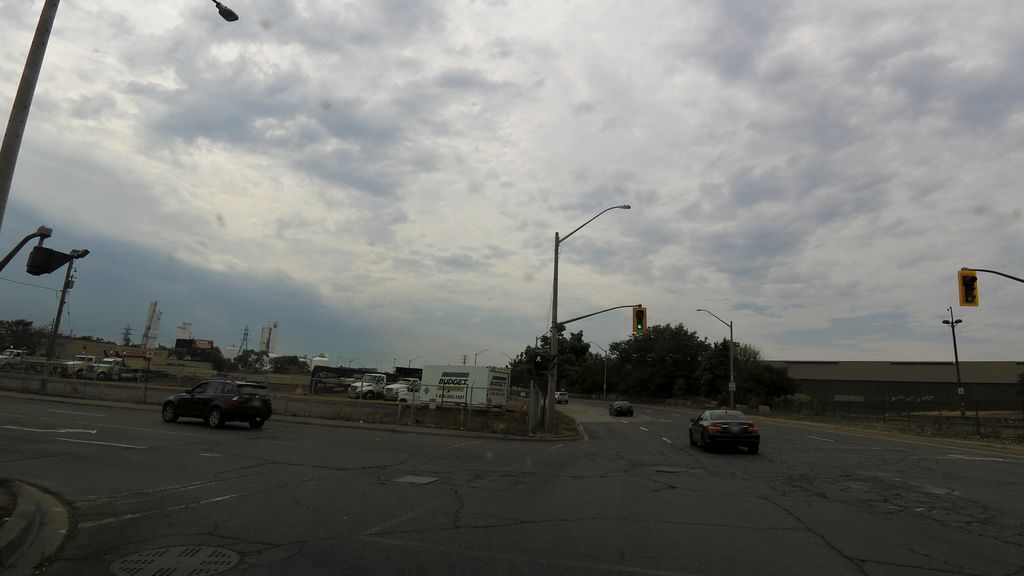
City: hamilton